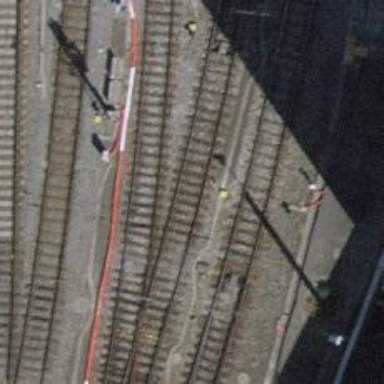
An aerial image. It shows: Railway yard with electrified tracks and single track.